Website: macys
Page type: account-selection
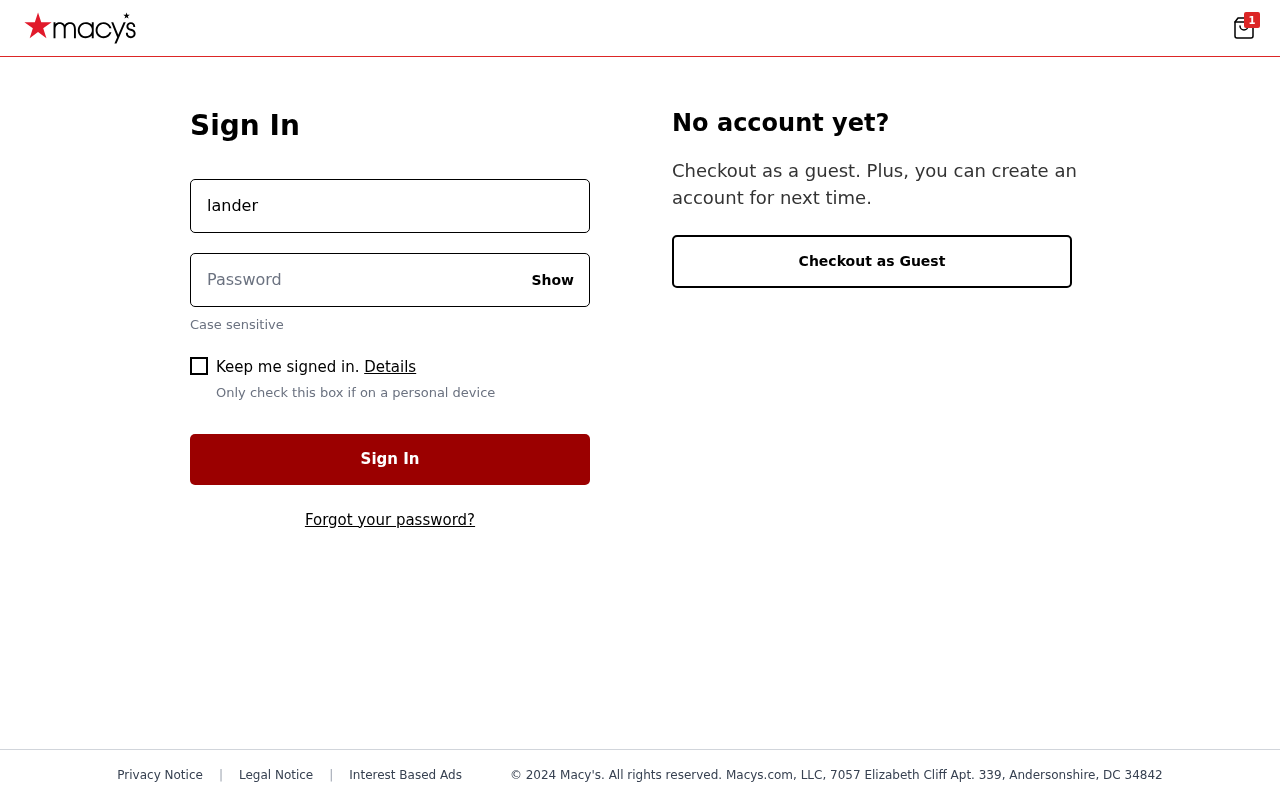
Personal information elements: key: PII_LOGIN_USERNAME
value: landerson738
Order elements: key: ORDER_NUM_ITEMS
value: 1